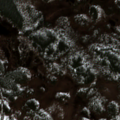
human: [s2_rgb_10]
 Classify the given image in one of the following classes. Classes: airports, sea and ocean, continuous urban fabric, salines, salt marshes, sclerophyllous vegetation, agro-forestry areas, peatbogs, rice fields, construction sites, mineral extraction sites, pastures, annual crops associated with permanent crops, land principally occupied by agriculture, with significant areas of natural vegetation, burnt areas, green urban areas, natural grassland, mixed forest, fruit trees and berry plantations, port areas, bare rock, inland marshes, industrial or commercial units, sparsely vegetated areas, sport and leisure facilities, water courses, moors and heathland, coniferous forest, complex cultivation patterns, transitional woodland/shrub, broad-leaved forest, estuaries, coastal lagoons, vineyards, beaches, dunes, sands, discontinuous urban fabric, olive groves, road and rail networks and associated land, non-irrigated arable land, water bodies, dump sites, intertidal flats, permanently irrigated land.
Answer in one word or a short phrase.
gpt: coniferous forest, transitional woodland/shrub, peatbogs